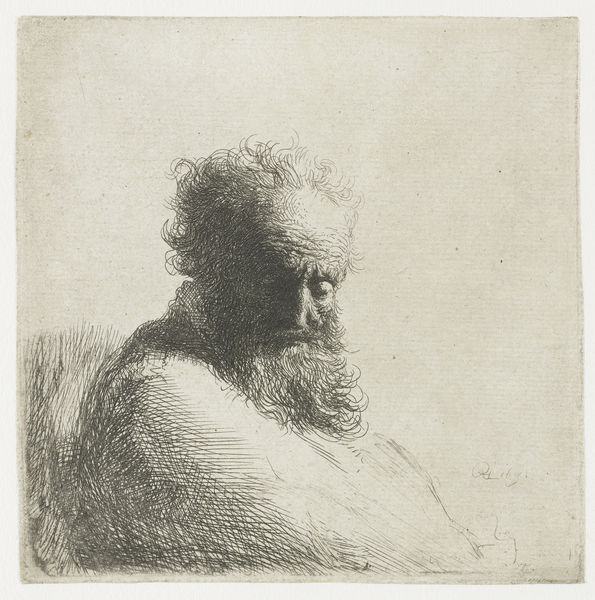
Titel: Oude man de blik naar beneden gericht: driekwart, naar rechts
Künstler: Rembrandt Harmensz. van Rijn
Standort: Amsterdam
Institution: Rijksmuseum
Schlagwörter: dunkel, kopf, mann, schatten, weiß, grau, licht, mund, nase, profil, stirn, zeichnung, blick, alt, bart, wand, augen, falten, porträt, haare, schrift, linien, striche, stirnfalten, versonnen, quadrat, lid